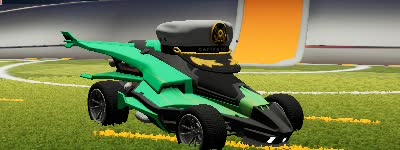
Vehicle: aftershock